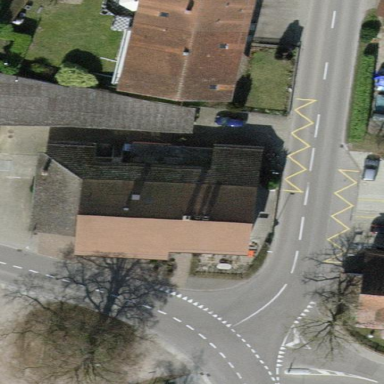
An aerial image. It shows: Restaurant building.